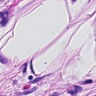
Metastatic tissue present: yes